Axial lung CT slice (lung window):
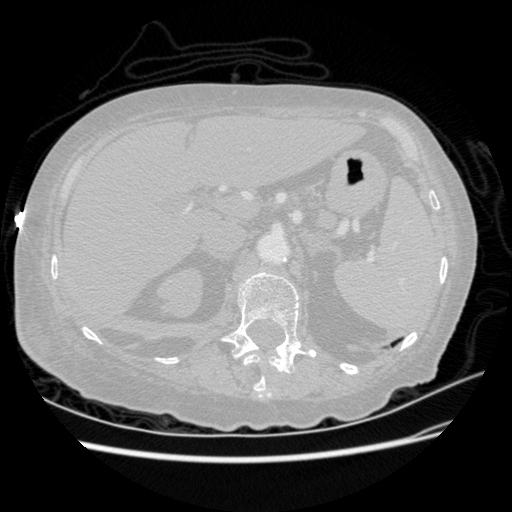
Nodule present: no